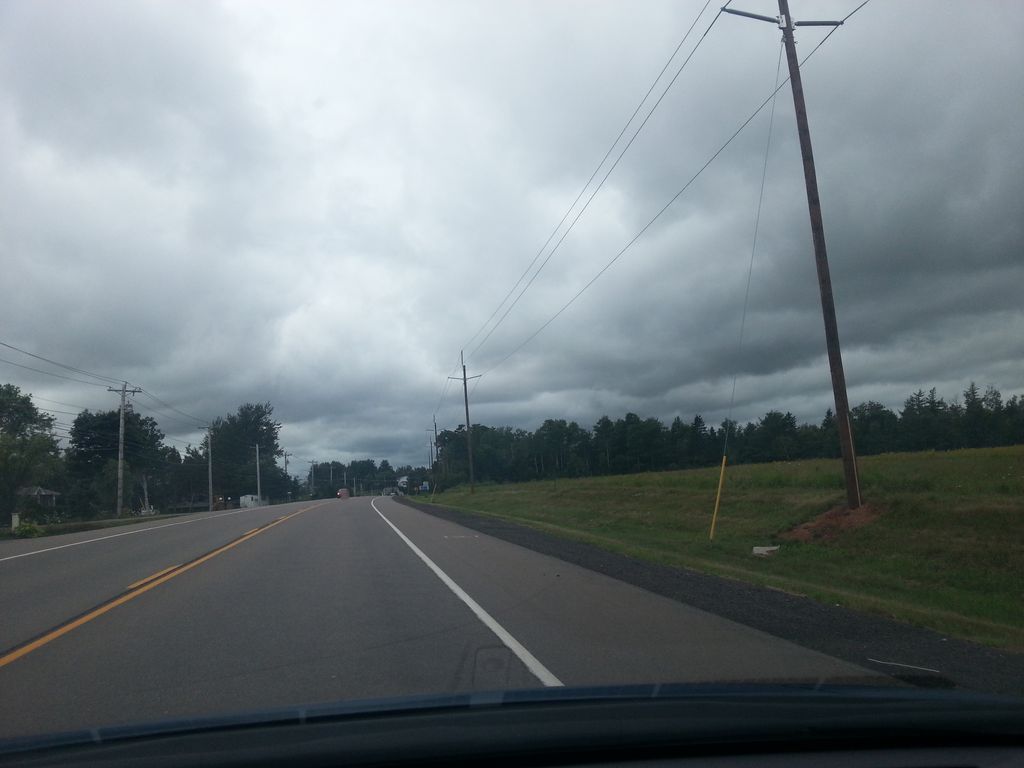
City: charlottetown